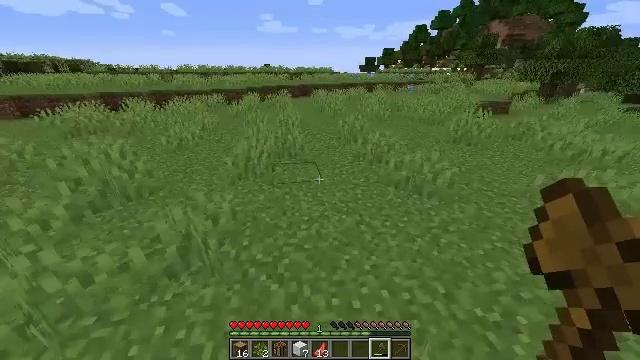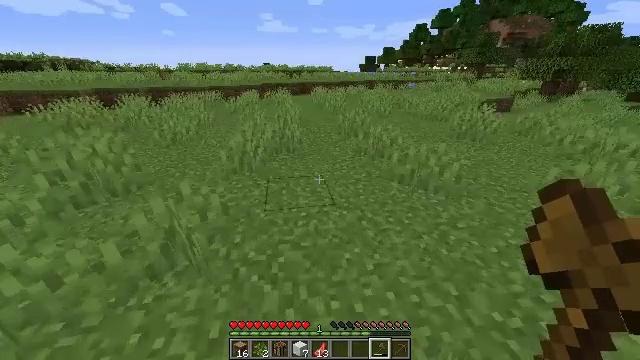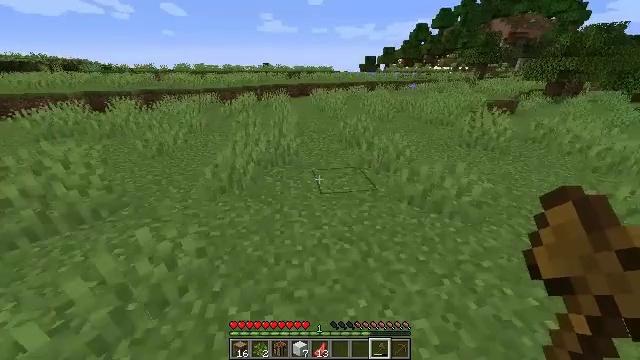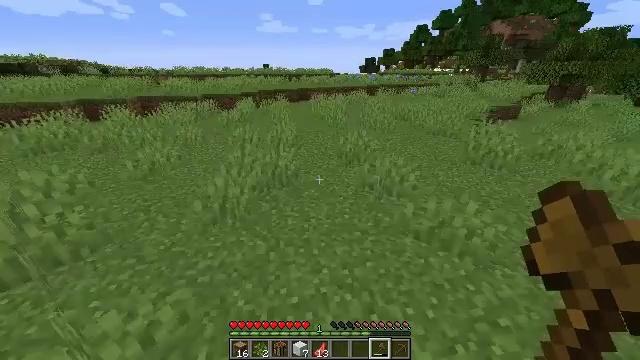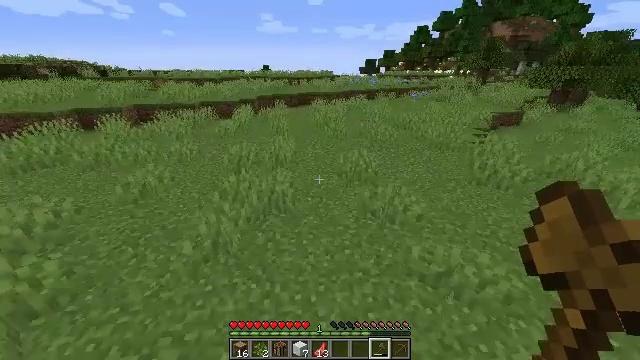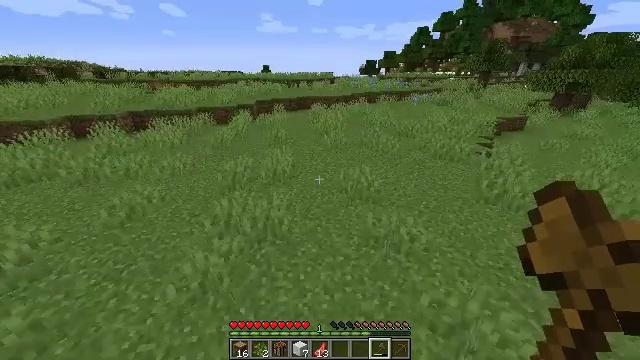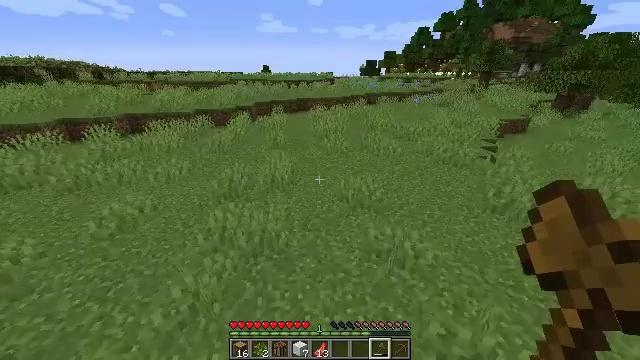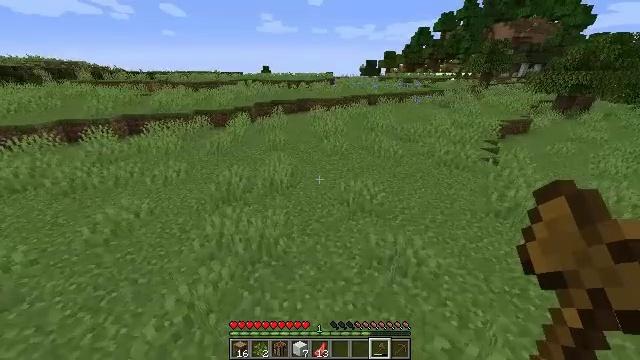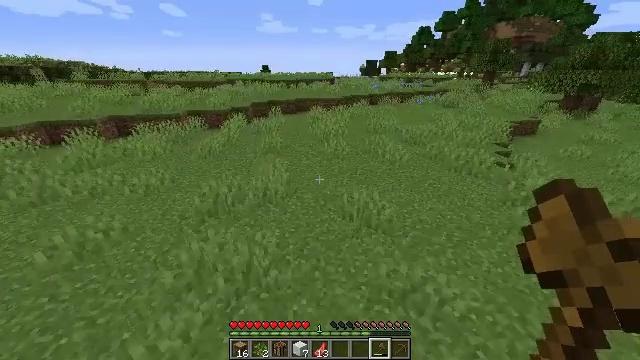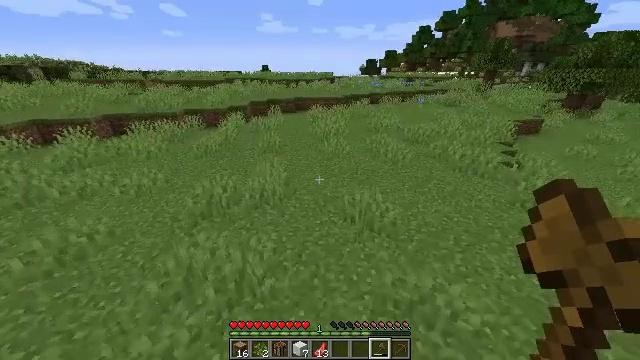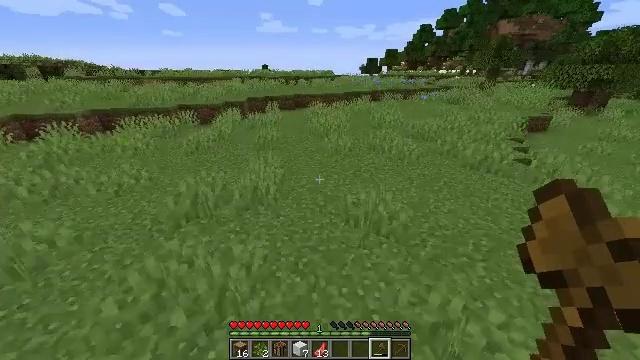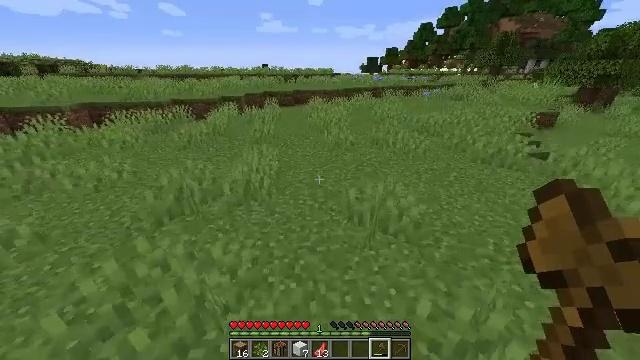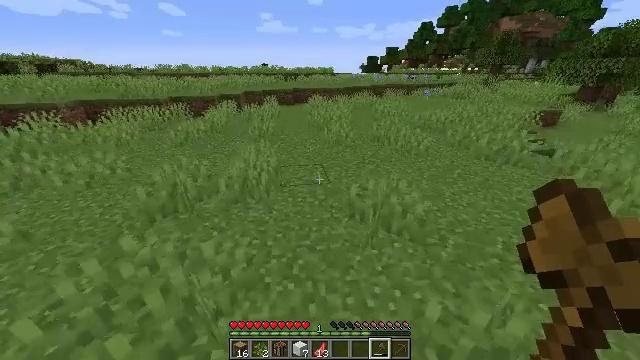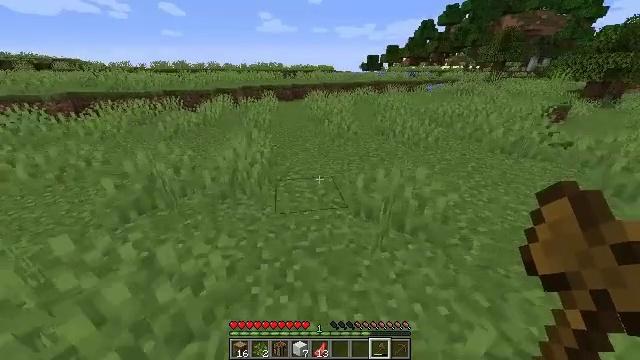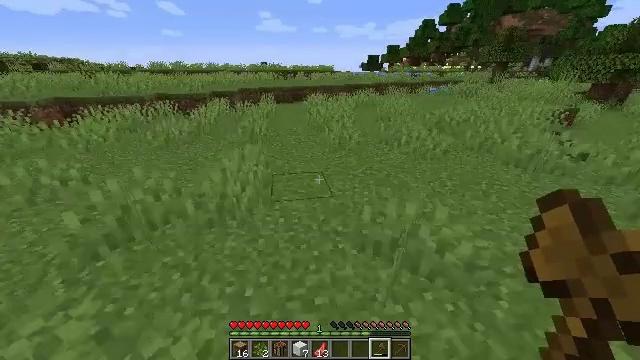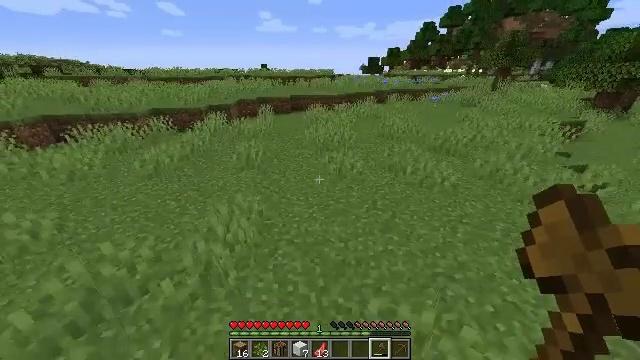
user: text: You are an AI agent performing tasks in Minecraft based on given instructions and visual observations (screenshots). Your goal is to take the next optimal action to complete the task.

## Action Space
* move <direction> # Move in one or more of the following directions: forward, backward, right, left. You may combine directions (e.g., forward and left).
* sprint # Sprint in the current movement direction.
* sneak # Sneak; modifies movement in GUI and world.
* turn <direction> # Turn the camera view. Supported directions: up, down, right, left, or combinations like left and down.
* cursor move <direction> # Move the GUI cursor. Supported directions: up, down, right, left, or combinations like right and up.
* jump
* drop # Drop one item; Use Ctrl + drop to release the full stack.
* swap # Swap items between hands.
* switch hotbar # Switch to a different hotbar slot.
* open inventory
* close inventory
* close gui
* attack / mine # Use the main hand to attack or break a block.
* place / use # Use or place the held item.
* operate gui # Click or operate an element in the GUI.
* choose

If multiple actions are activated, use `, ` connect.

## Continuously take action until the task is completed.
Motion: motion action
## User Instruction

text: Harvest sugar cane from the plant.
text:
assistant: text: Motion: move forward, jump
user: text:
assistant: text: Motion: move forward, jump
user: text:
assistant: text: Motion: move forward, jump
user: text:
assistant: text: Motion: move forward, jump
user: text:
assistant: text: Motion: move forward, jump
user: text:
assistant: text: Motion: move forward, jump
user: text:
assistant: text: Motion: move forward, jump
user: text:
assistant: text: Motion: move forward, jump
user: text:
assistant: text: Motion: move forward, jump
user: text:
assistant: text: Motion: move forward, jump
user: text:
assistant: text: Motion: move forward, jump
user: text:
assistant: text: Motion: move forward, jump
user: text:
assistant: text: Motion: move forward, jump
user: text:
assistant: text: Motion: move forward, jump
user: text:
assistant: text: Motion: move forward, jump
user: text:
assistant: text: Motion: move forward, jump
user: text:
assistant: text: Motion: move forward, jump
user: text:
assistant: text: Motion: move forward, jump
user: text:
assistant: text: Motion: move forward, jump
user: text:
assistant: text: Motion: move forward, jump
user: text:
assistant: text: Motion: move forward, jump
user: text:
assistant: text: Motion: move forward, jump
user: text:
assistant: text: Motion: move forward, jump
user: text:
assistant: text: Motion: move forward, jump
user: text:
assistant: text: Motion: move forward, jump
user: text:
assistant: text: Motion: move forward, jump
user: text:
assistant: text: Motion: move forward, jump
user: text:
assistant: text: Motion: move forward, jump
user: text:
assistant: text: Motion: move forward, jump
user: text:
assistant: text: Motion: move forward, jump